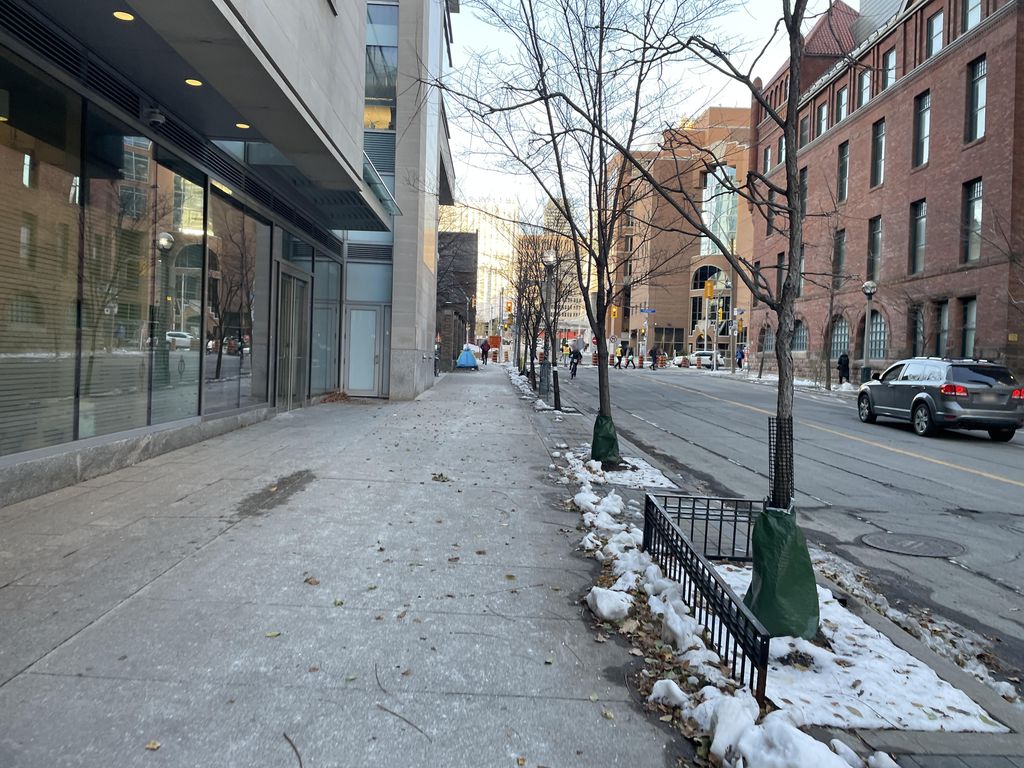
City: toronto